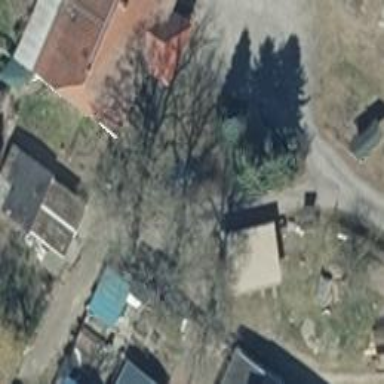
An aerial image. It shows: Deciduous broadleaved tree.